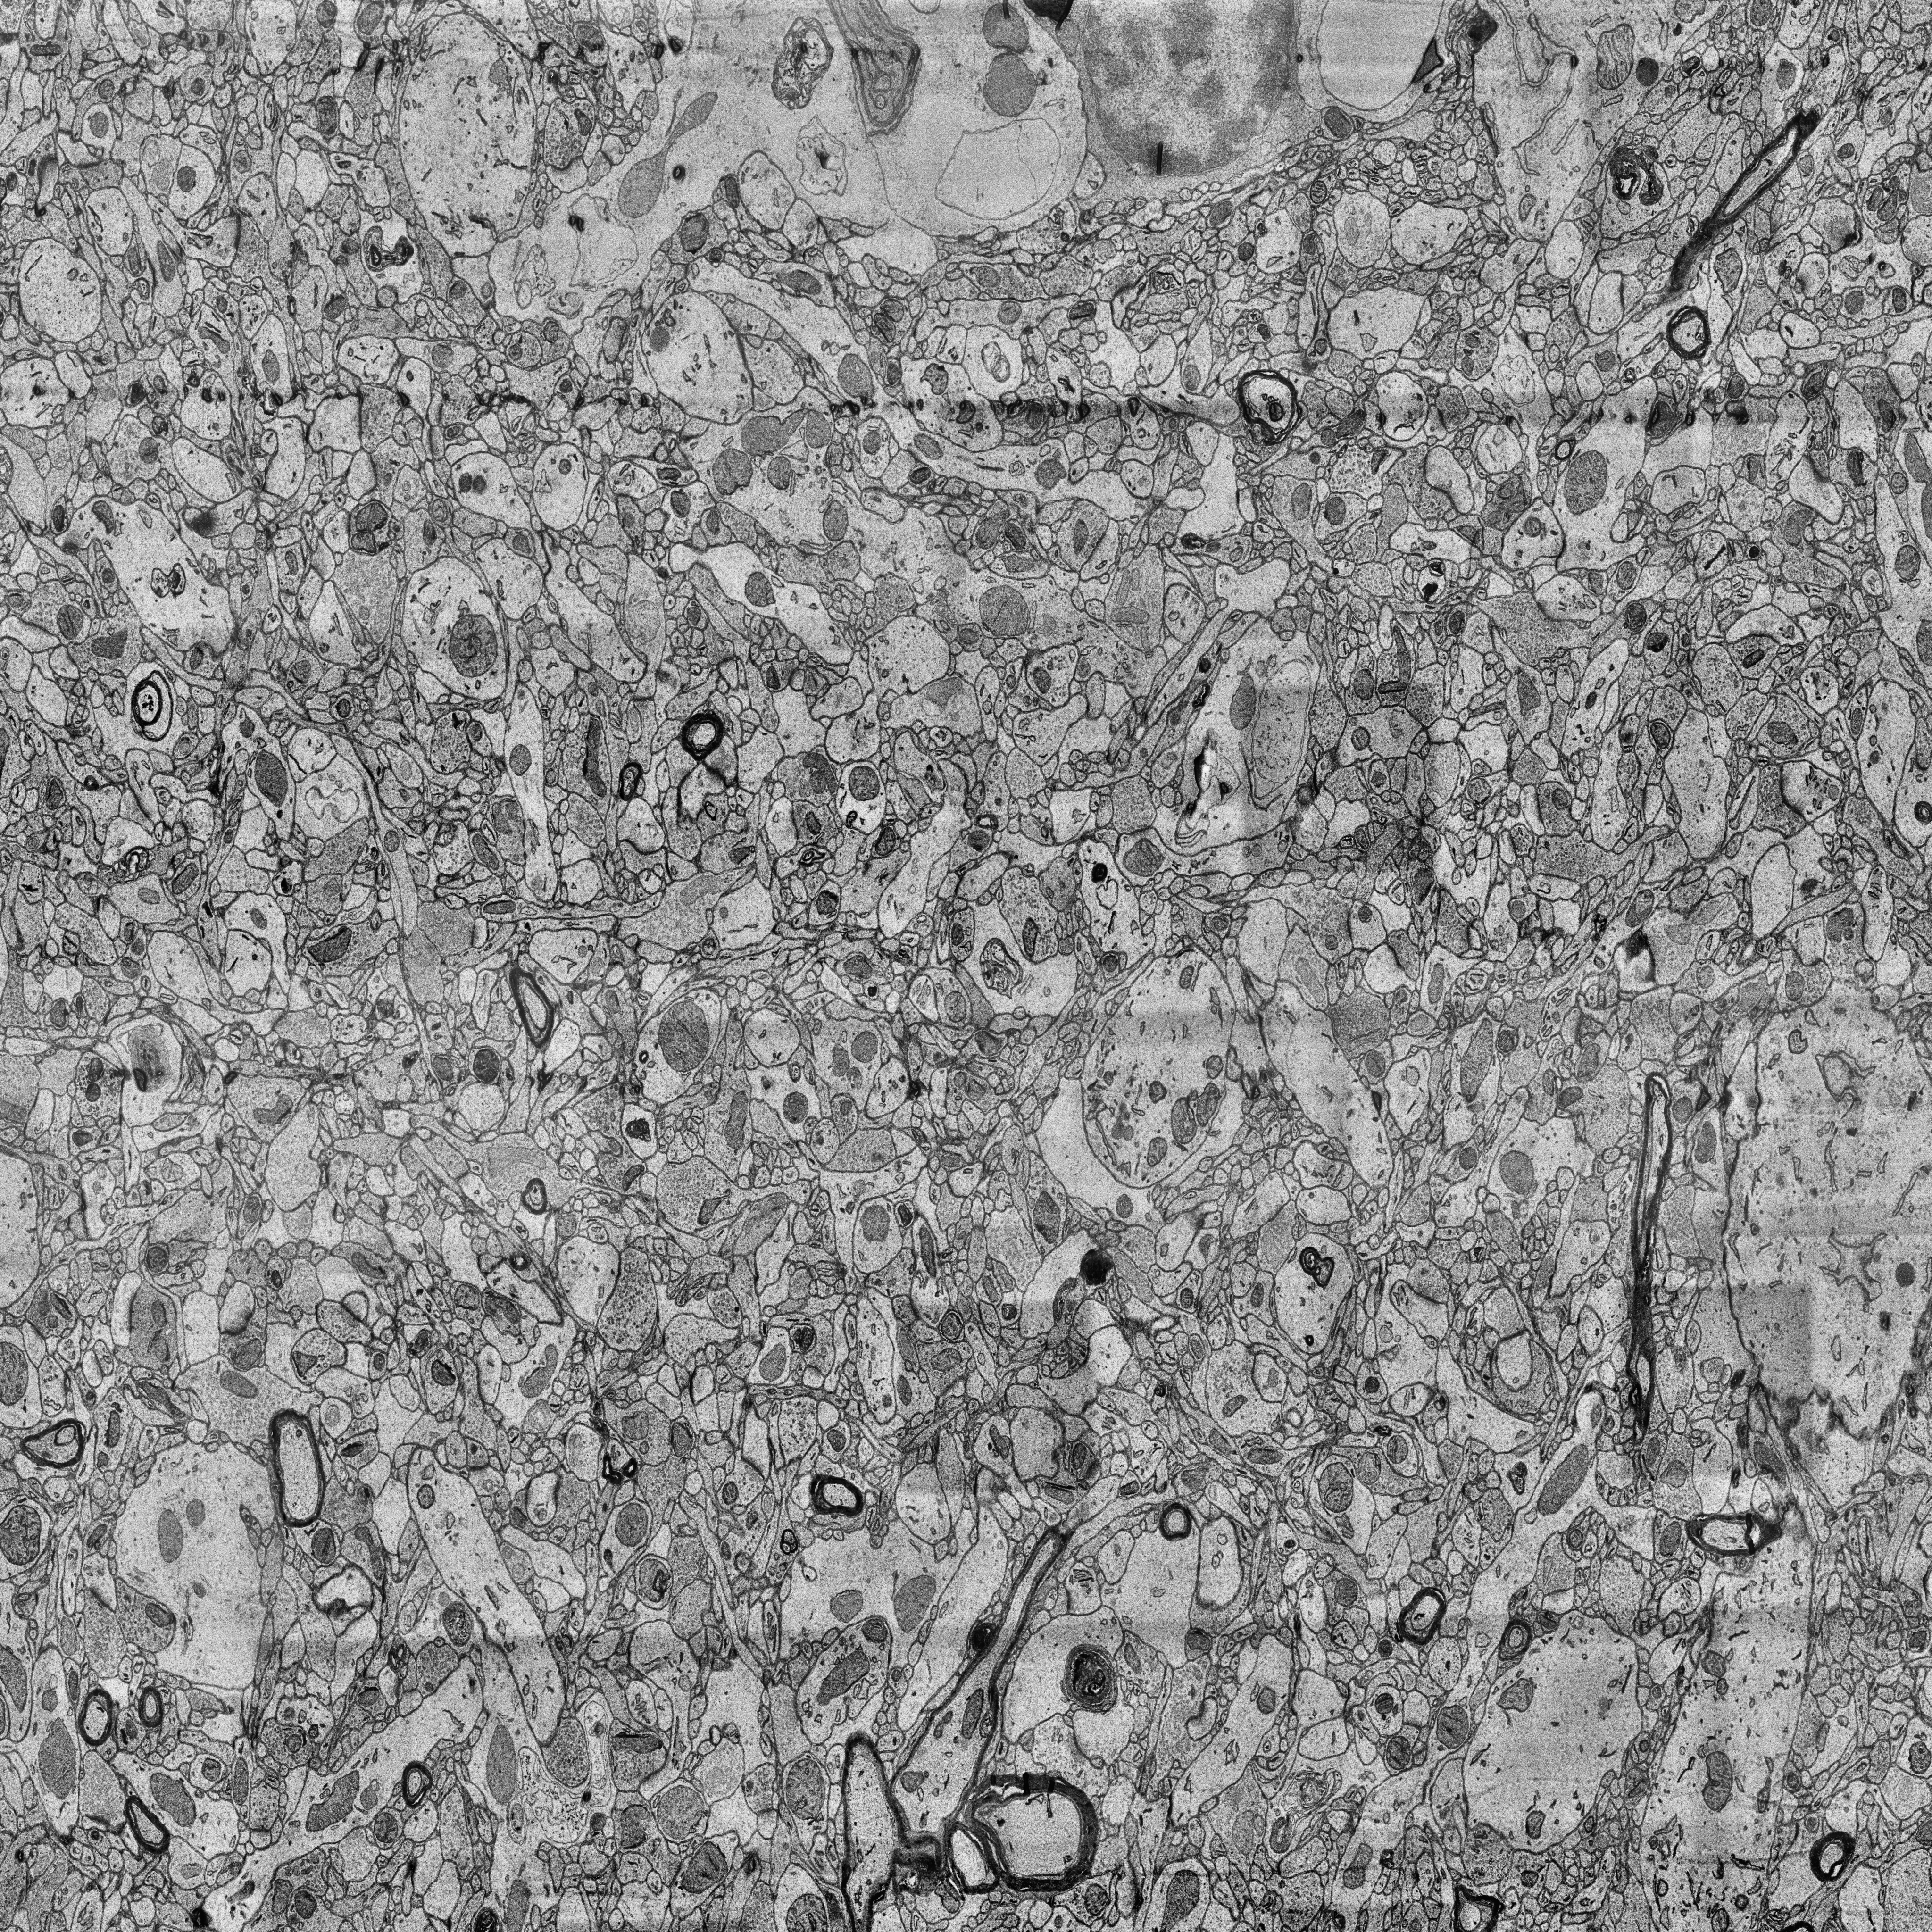
Electron microscopy slice of human cortex tissue
Slice depth (z): 149
Mitochondria instances in slice: 505